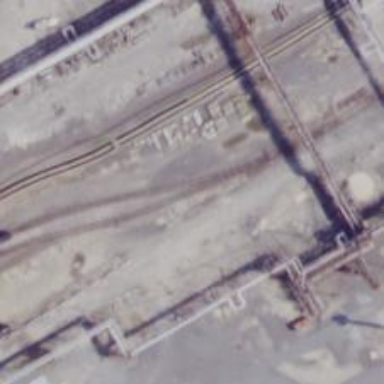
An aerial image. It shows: Railway siding with rails.